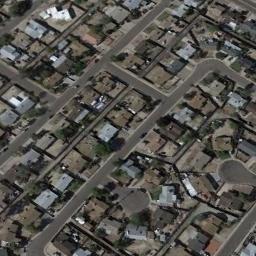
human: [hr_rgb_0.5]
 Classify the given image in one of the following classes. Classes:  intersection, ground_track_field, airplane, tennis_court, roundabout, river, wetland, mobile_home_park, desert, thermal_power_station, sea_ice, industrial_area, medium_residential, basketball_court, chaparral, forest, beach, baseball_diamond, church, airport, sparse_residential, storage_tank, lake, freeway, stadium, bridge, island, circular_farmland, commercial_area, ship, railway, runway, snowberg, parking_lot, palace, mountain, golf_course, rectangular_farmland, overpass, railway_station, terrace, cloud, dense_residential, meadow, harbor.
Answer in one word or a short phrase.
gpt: dense_residential